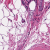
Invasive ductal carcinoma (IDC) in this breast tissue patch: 0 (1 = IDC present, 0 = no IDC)